Question: Count the number of objects in the diagram.
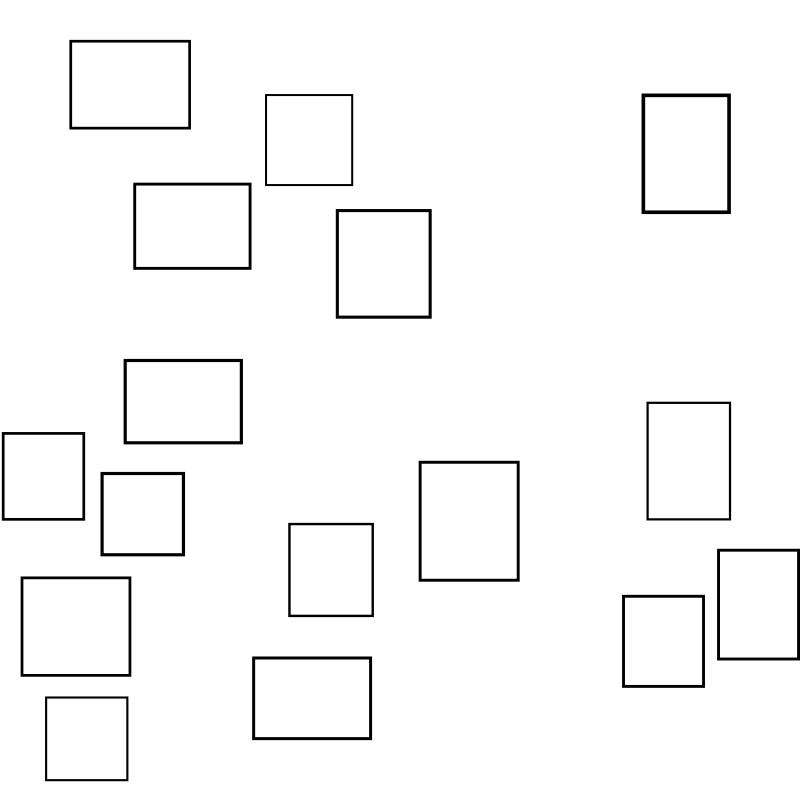
Answer: 16